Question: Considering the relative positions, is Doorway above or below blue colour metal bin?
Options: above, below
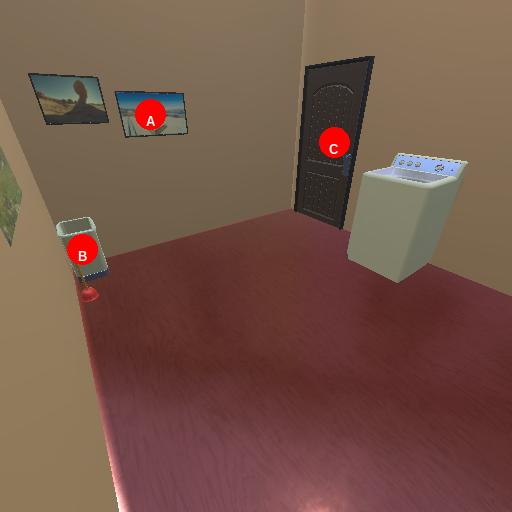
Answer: above